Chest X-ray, PA view. Patient: 25 years old, sex F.
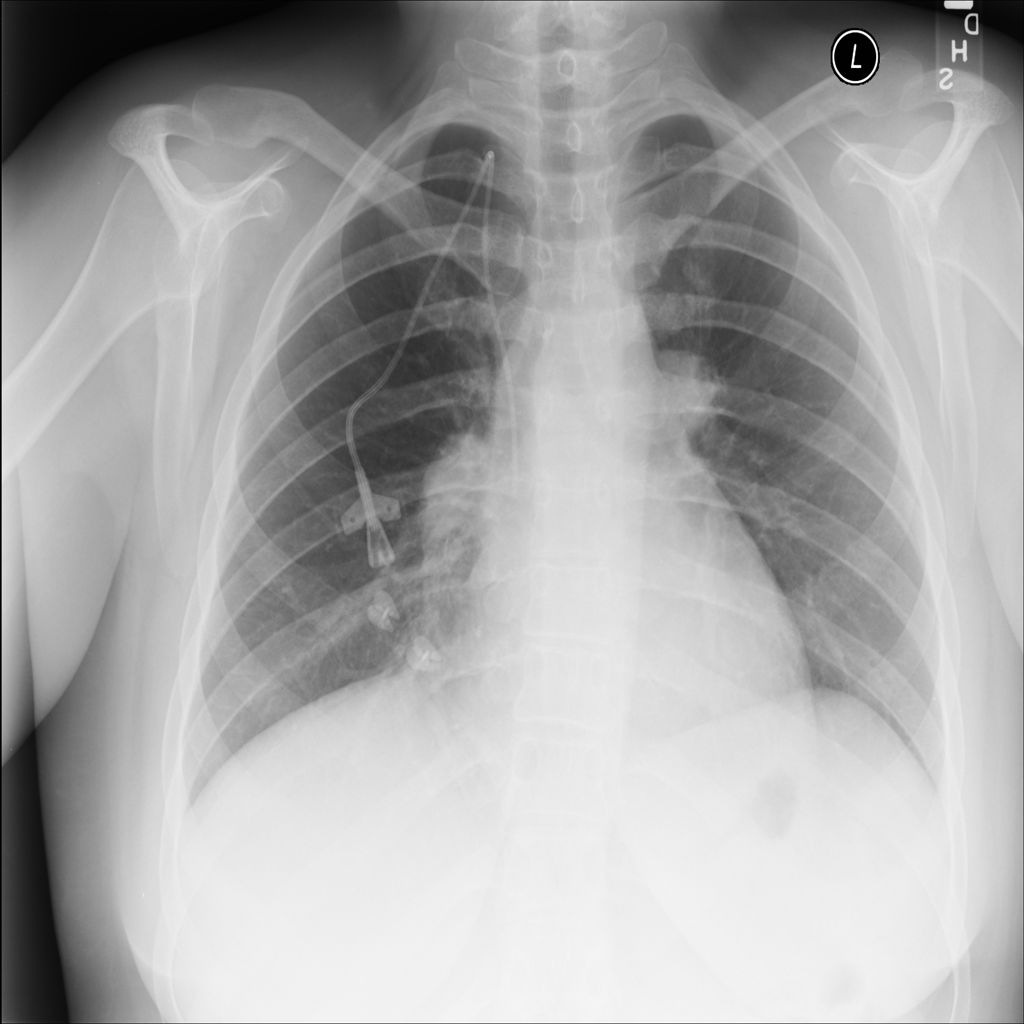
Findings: Mass